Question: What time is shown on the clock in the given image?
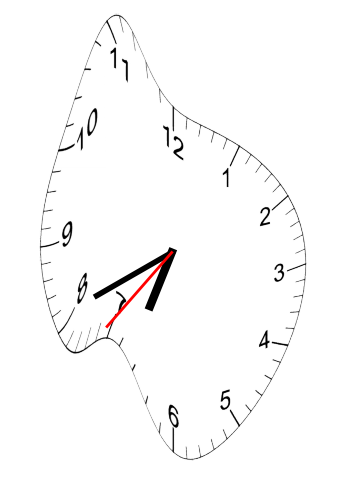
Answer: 06:40:36